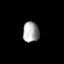
Tissue: skin
Cell type: Epithelial cells
Senescence score: 0.2545
Nuclear area (px): 319
Mean DAPI intensity: 164.953